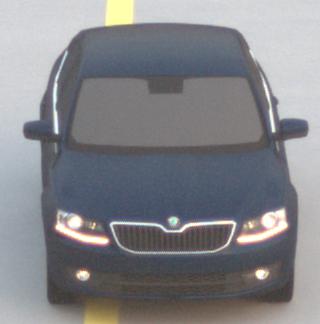
Make: Skoda
Model: Octavia 1.2 TSI
Detailed model: Octavia (III) Limousine
Model produced from: 2013/02
Model produced until: 2015/04
Doors: 5
Color: blue
Road condition: dry road
Daytime: dawn
Contrast: low contrast